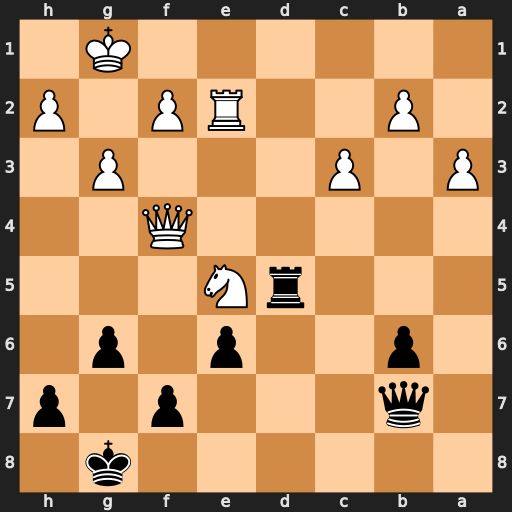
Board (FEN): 6k1/1q3p1p/1p2p1p1/3rN3/5Q2/P1P3P1/1P2RP1P/6K1
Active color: b
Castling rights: -
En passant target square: -
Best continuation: Rd1+ Re1 Rxe1#